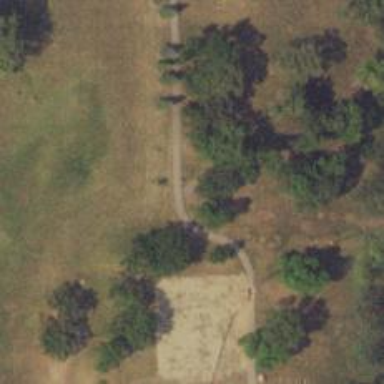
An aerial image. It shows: Disc golf basket.